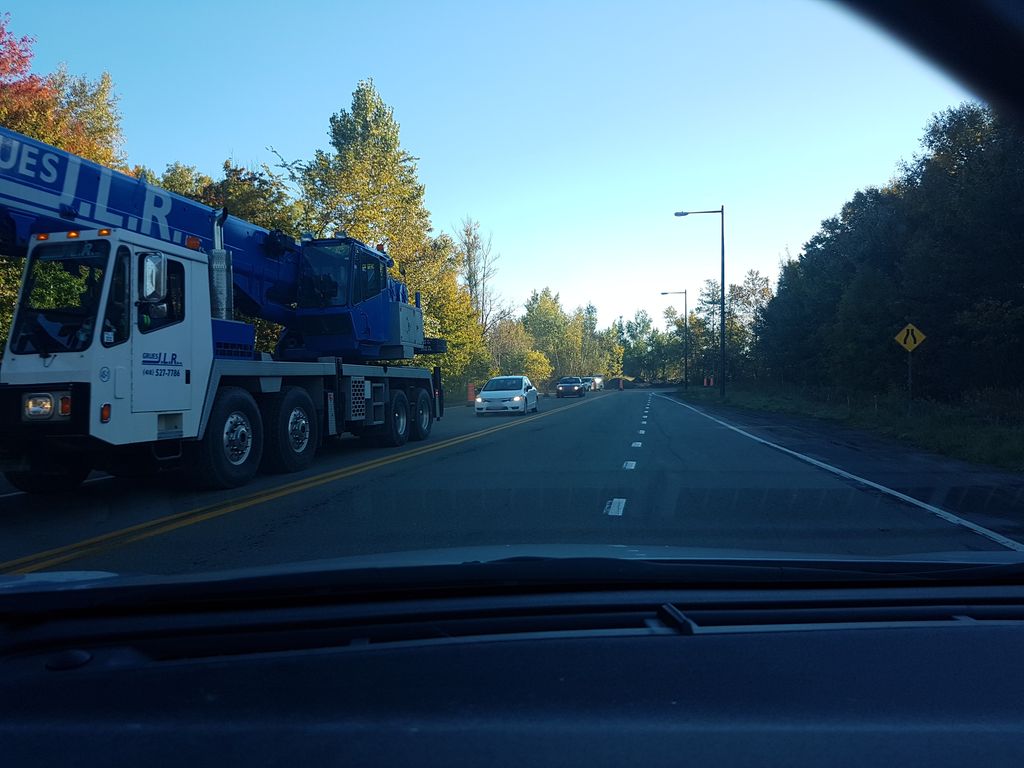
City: quebec_city